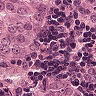
Metastatic tissue present: yes